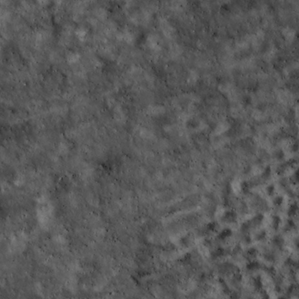
Label: non_frost